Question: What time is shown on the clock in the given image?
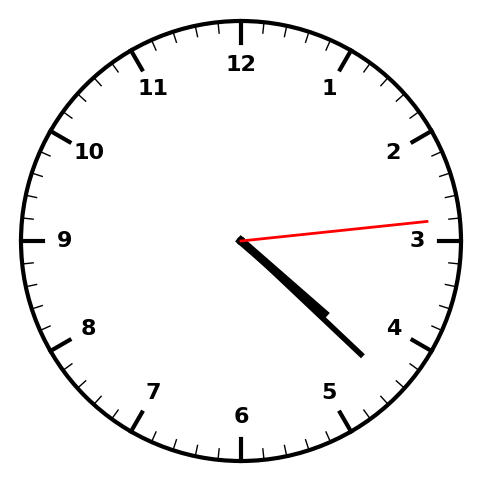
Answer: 04:22:14